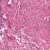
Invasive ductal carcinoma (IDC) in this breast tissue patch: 1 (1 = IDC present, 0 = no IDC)